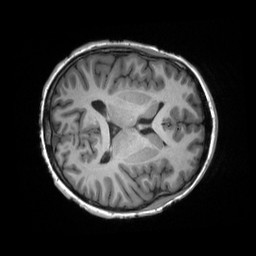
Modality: T1w
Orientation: axial
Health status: healthy
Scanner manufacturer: siemens
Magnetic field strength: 3 T
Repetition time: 2.3 s
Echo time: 0.00228 s